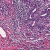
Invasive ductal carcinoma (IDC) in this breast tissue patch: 1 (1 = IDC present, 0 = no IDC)